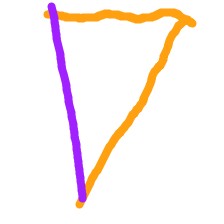
Shape: triangle